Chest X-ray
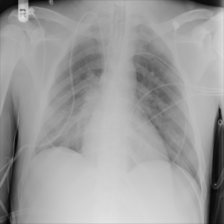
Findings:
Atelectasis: negative
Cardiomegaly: negative
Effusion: negative
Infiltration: negative
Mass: negative
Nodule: negative
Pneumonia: negative
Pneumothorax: negative
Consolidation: negative
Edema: negative
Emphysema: negative
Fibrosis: negative
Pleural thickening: negative
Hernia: negative